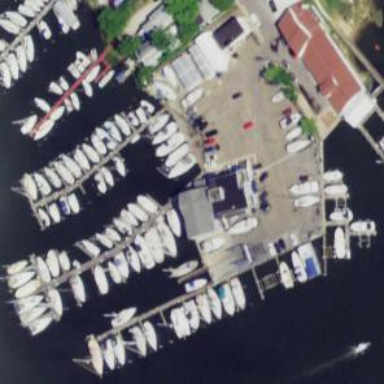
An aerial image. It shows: Marina on leisure land.